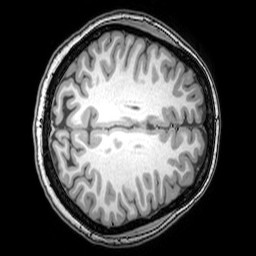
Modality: T1w
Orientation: axial
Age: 25
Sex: female
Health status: healthy
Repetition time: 0.081 s
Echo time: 0.037 s